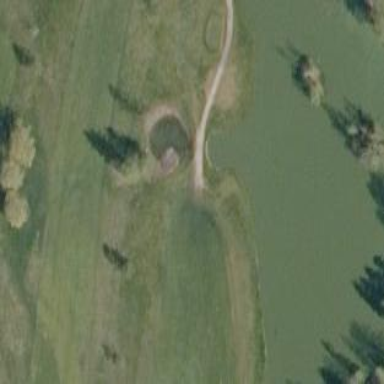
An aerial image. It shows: Water hazard in golf course. The hazard is natural water feature.